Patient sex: M
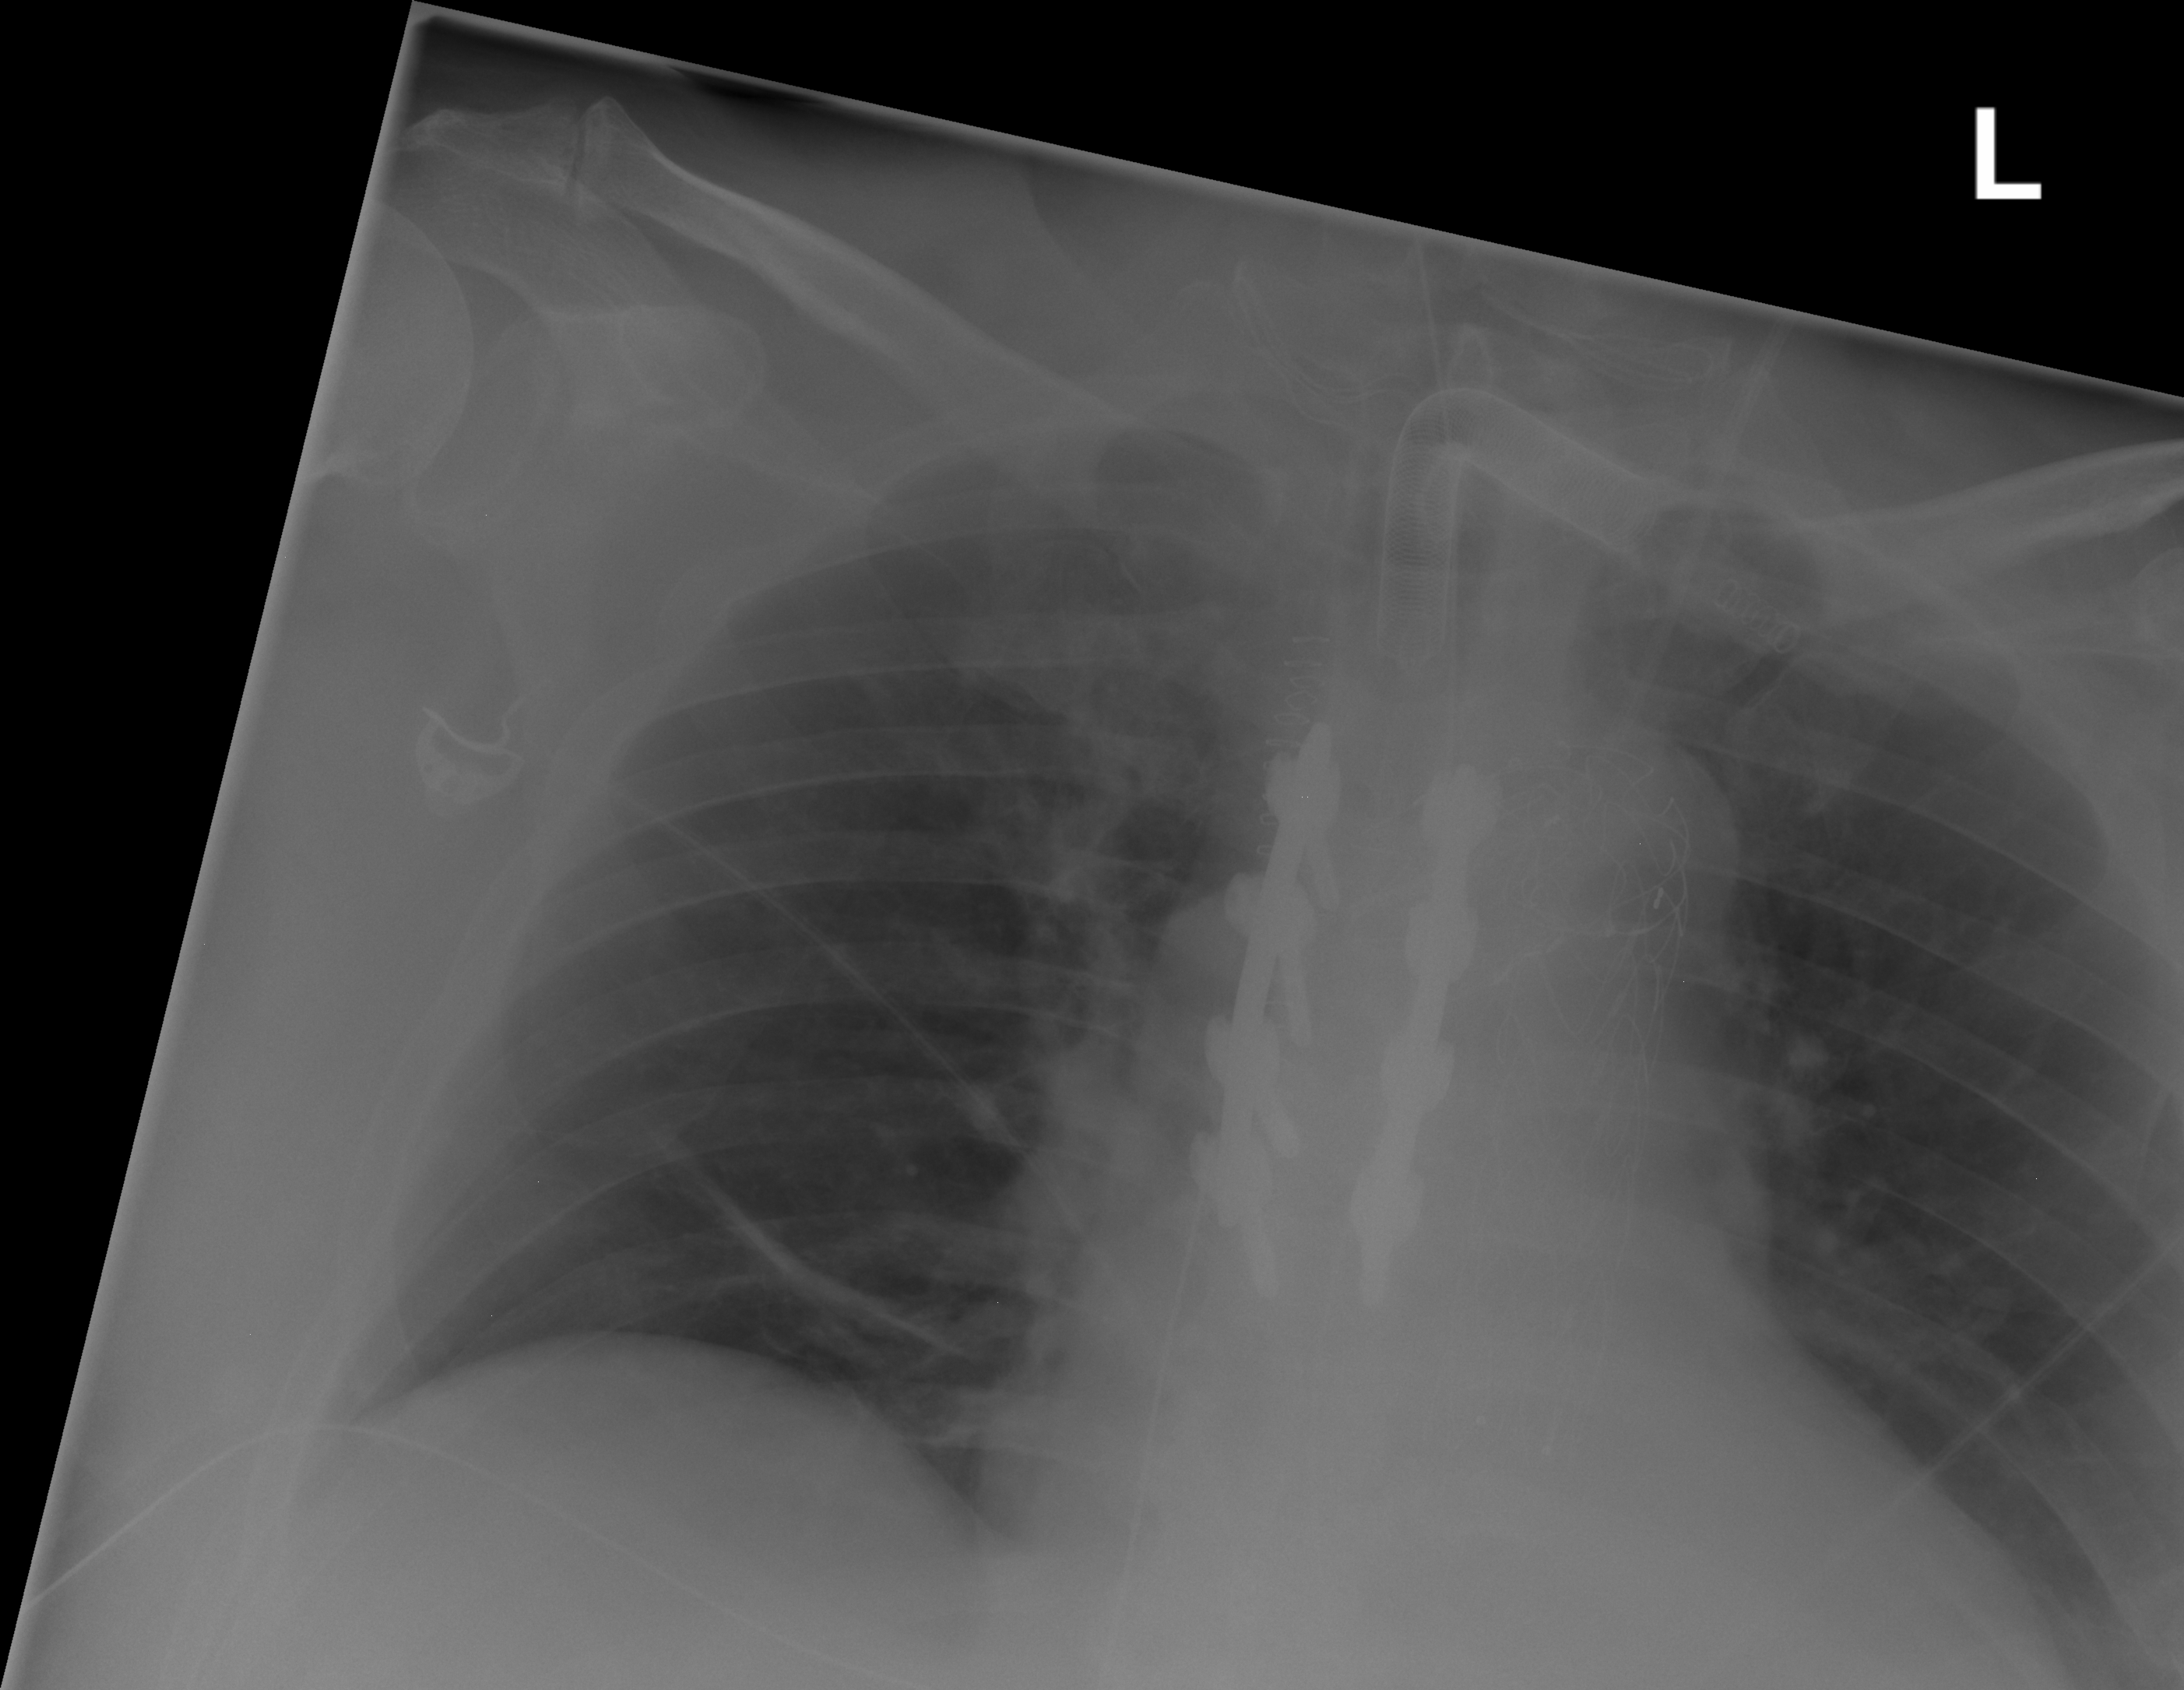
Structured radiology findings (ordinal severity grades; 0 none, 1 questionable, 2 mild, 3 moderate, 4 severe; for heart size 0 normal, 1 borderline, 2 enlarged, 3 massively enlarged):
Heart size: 2
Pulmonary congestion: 0
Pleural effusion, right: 0
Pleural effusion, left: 0
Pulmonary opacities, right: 0
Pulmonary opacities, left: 0
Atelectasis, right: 2
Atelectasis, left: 0